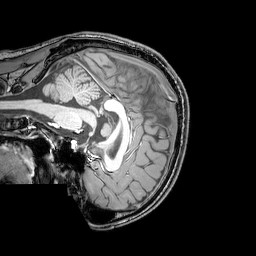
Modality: T1w
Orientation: sagittal
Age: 24
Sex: male
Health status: healthy
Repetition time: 0.081 s
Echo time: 0.037 s